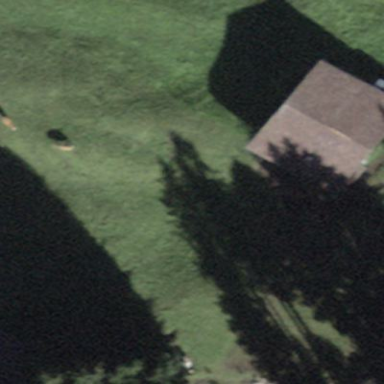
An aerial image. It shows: Cabin.